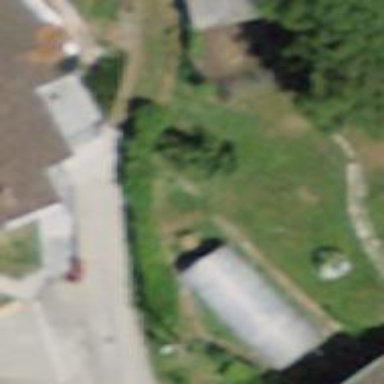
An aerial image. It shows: Retaining wall.